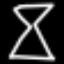
Label: hourglass